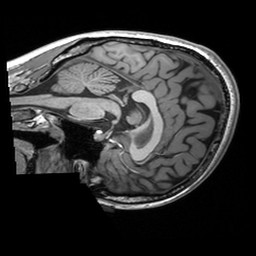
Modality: T1w
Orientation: sagittal
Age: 22
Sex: female
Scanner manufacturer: siemens
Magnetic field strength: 3 T
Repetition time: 2.53 s
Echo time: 0.00298 s